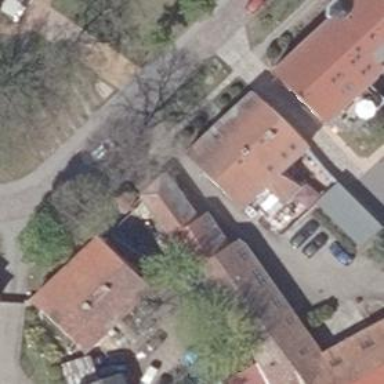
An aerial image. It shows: Residential building with gabled roof.